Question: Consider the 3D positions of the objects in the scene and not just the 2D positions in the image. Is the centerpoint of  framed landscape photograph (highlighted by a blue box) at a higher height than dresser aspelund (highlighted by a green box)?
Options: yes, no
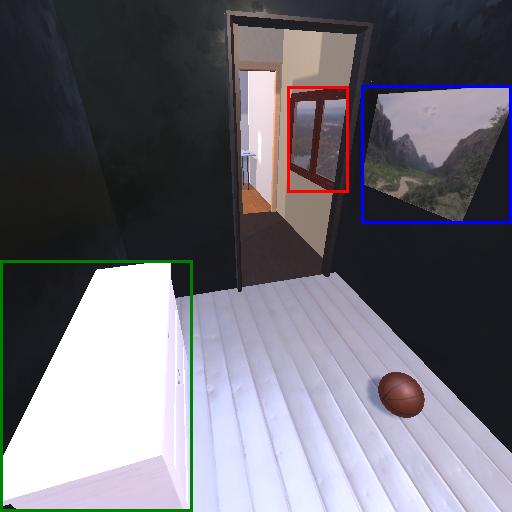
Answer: yes